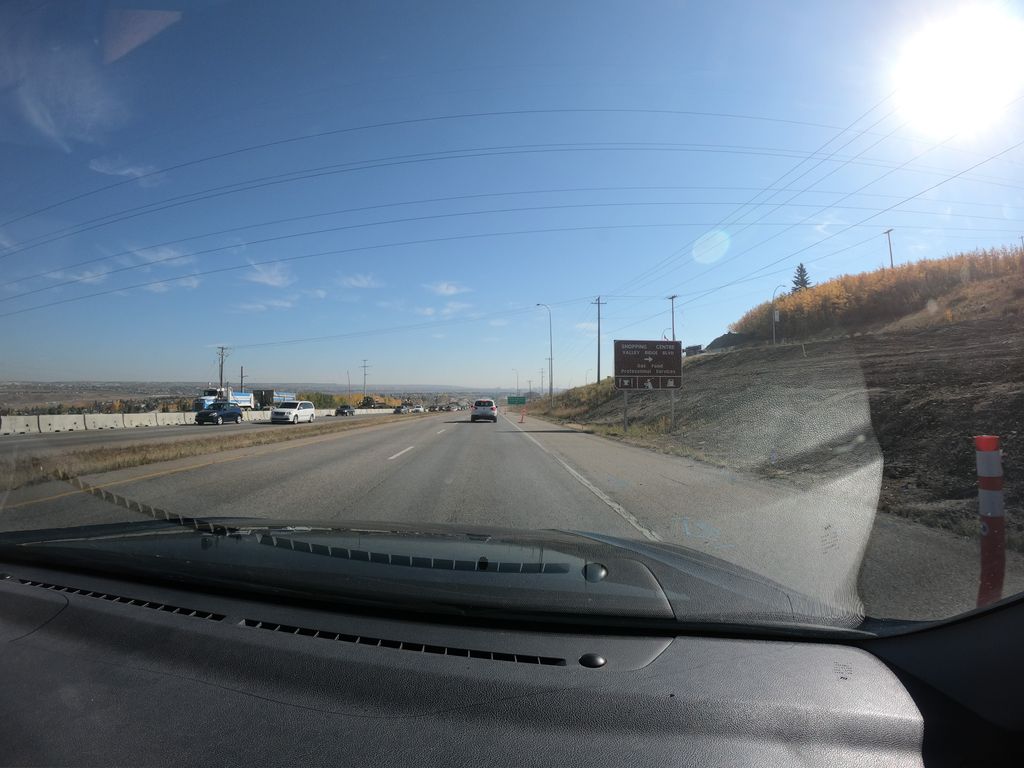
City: calgary